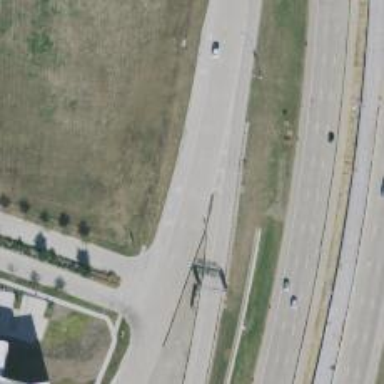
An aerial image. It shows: Secondary road with frontage road alongside.